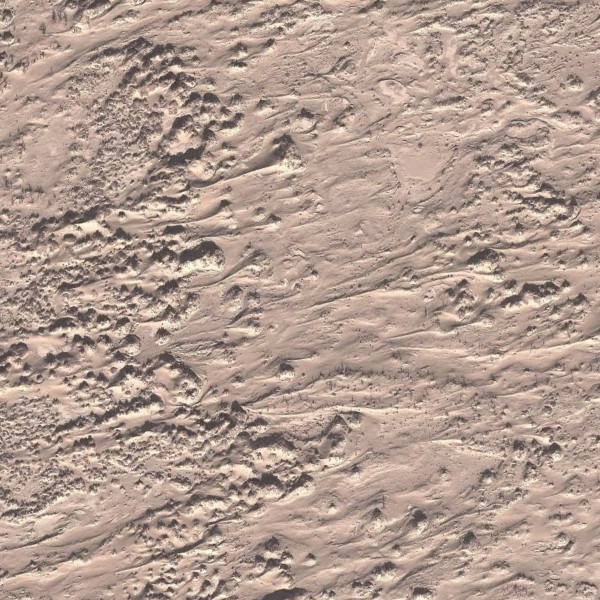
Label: Desert